RGB frame:
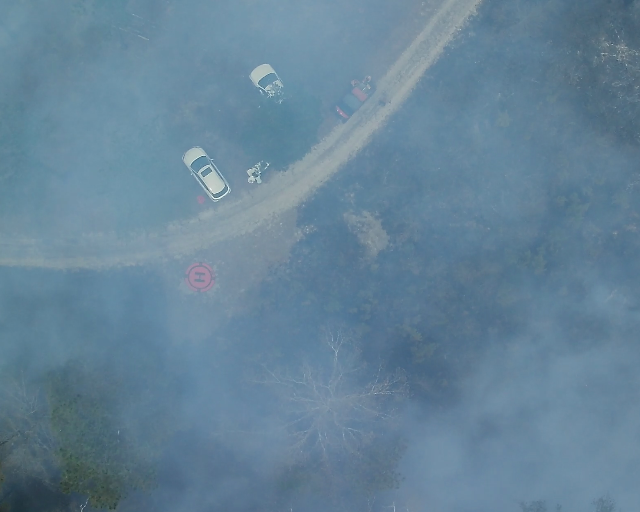
Thermal frame:
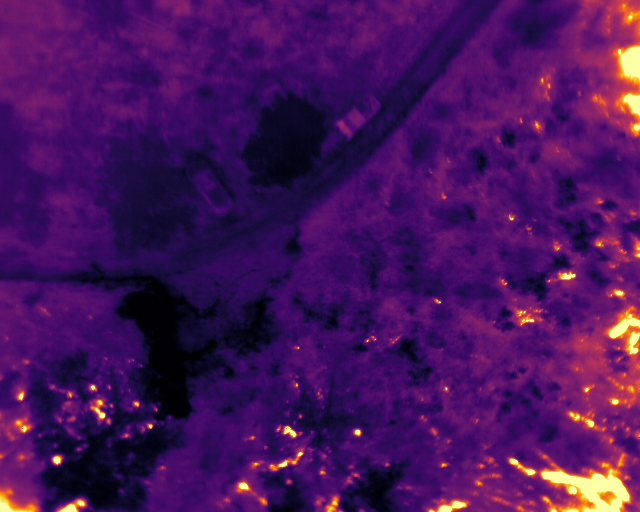
Captured: 2026-02-26 03:11:38
Pixels at or above 80 °C: 2342 (fraction of frame: 0.007147)